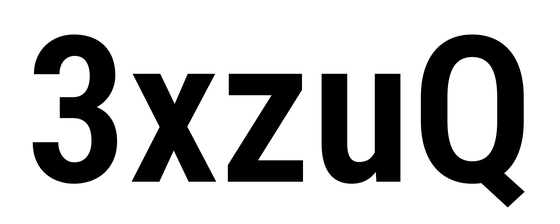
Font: Roboto_Condensed_SemiBold